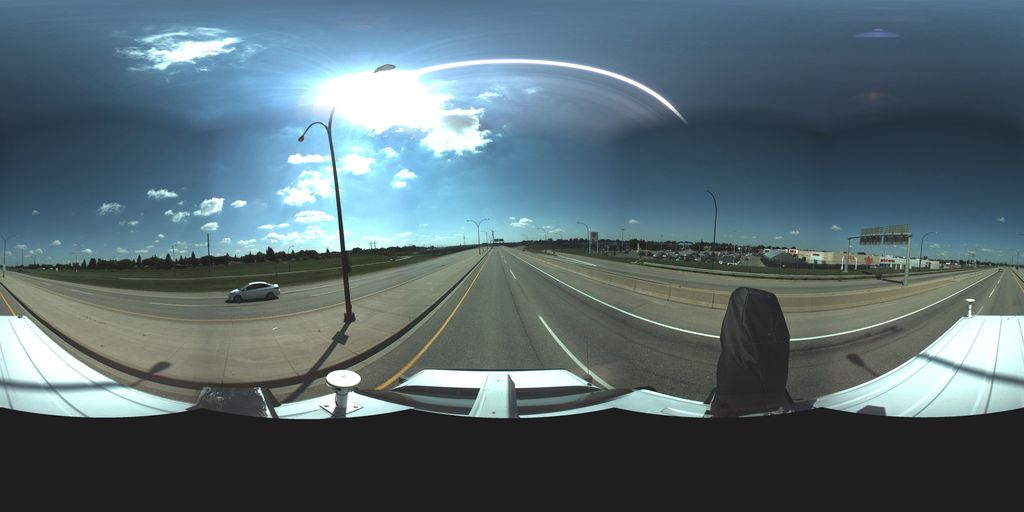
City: saskatoon